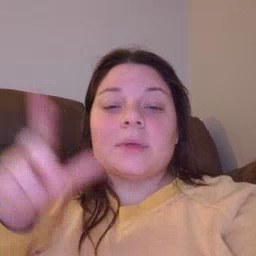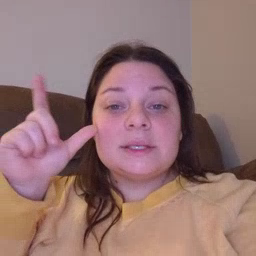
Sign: listen